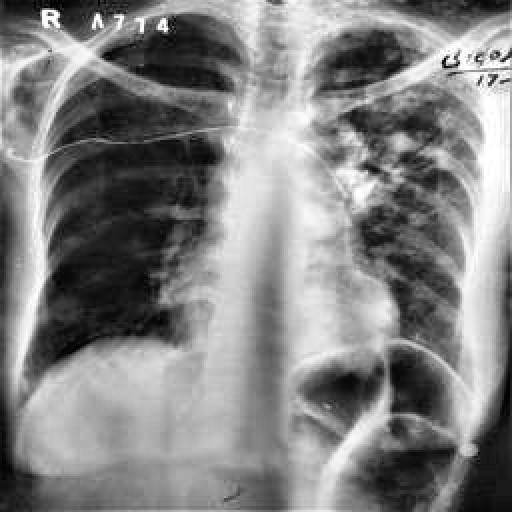
Finding: TUBERCULOSIS